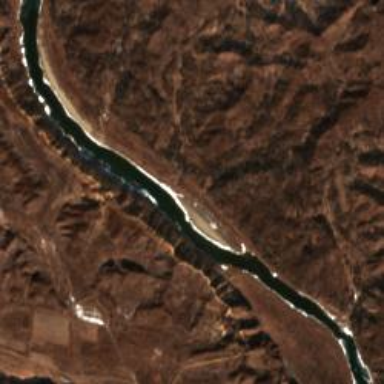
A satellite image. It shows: Beautiful river scene.